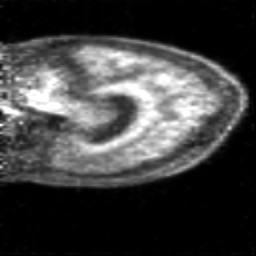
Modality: PET
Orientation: sagittal
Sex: female
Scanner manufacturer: siemens